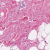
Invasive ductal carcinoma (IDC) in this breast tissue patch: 0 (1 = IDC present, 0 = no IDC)